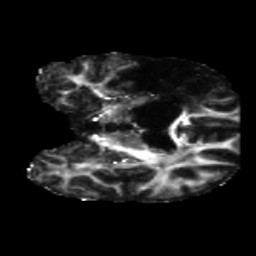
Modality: FA
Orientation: coronal
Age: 61
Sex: male
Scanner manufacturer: siemens
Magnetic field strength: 3 T
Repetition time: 5.47 s
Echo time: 0.0854 s